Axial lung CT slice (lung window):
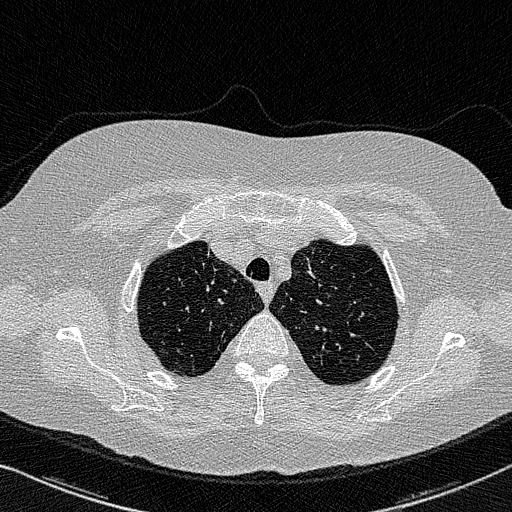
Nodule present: no